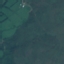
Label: Pasture